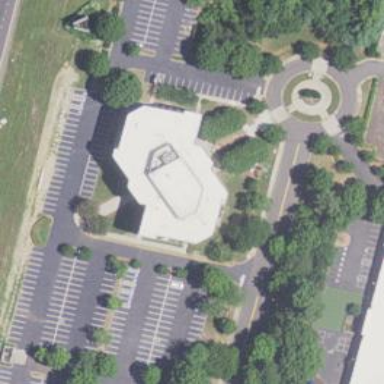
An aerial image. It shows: Office building.